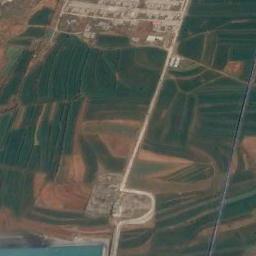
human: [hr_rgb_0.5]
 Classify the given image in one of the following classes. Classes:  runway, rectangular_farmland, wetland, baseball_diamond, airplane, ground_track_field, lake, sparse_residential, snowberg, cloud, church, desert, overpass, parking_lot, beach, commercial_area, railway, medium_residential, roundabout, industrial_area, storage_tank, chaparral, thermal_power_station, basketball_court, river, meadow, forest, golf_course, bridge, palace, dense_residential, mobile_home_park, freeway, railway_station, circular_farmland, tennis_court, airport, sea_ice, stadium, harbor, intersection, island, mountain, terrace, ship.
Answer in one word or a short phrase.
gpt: terrace